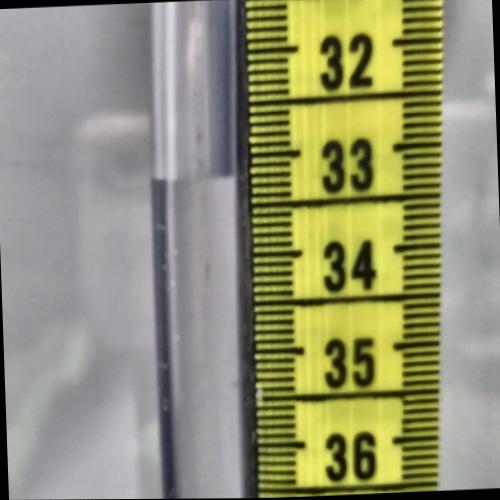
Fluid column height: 33.2 cm